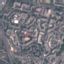
Label: Residential